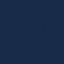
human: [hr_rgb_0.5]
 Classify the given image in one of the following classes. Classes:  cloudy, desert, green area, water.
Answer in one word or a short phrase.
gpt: water